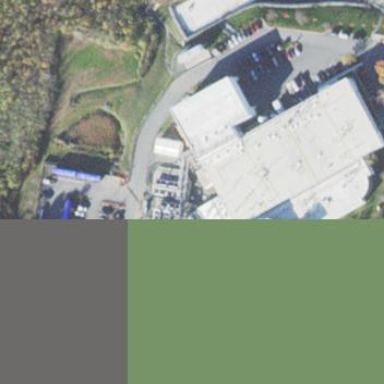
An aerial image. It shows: Manufacturing building.